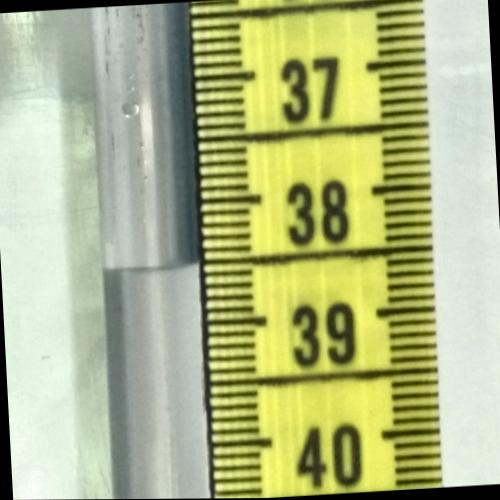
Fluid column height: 38.5 cm